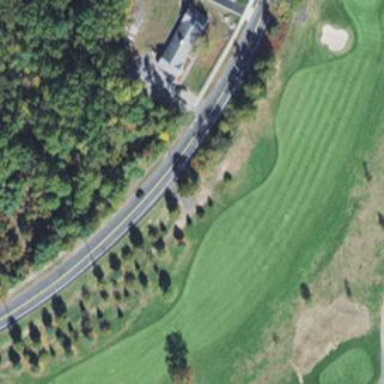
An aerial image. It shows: Grassy area designated as golf fairway.